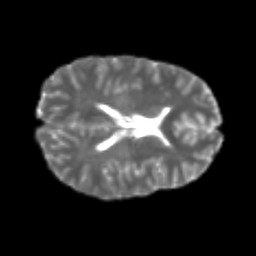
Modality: T2w
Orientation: axial
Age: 21
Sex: male
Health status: healthy
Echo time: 0.074 s